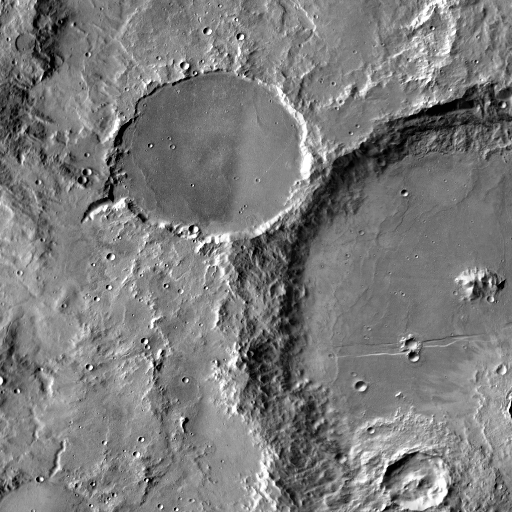
Crater classes present: Background, Other, Layered, Buried